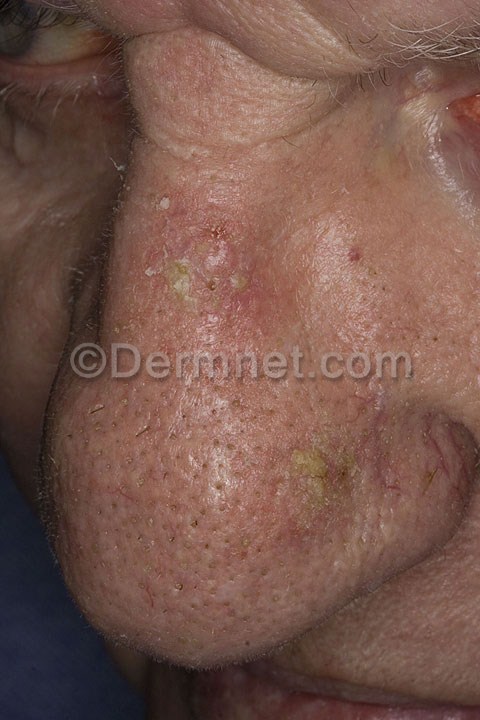
Disease: Actinic Keratosis Basal Cell Carcinoma and other Malignant Lesions